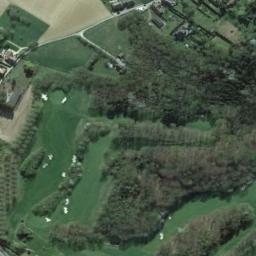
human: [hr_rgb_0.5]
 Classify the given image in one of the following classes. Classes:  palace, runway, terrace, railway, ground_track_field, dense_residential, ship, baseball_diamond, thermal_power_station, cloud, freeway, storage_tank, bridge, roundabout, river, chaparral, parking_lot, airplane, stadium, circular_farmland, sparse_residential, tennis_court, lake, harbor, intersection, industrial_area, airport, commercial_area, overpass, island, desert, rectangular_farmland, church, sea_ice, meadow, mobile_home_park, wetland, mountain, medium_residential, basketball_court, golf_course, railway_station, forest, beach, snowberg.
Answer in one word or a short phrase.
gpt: golf_course